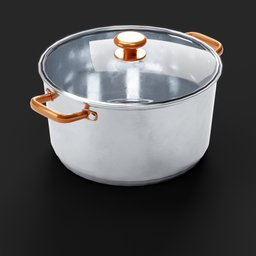
Label: tools